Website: walmart
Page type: payment
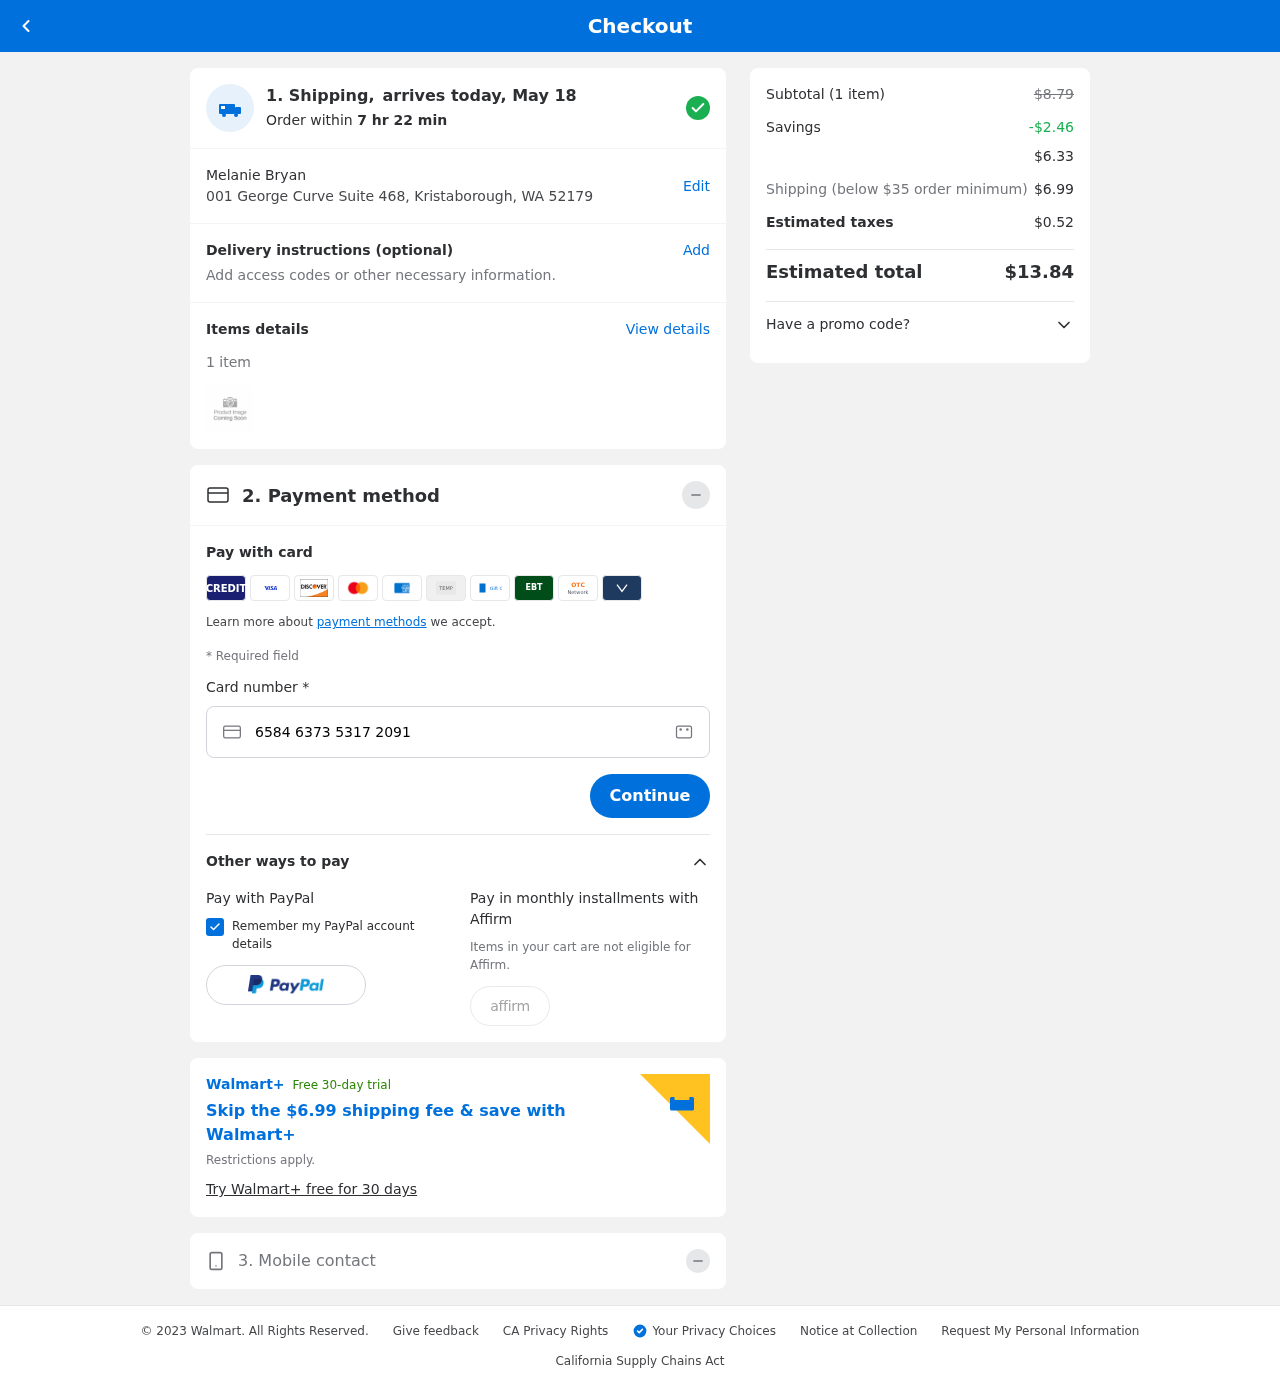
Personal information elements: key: PII_FULLNAME
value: Melanie Bryan
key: PII_STREET
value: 001 George Curve Suite 468
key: PII_CITY_STATE_ZIP
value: Kristaborough, WA 52179
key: PII_CARD_NUMBER
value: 6584 6373 5317 2091
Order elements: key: ORDER_DELIVERY_DATE
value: May 18
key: ORDER_NUM_ITEMS
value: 1
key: ORDER_SUBTOTAL_BEFORE_SAVINGS
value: $8.79
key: ORDER_SAVINGS
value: -$2.46
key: ORDER_SUBTOTAL
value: $6.33
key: ORDER_SHIPPING_COST
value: $6.99
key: ORDER_TAX
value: $0.52
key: ORDER_TOTAL
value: $13.84